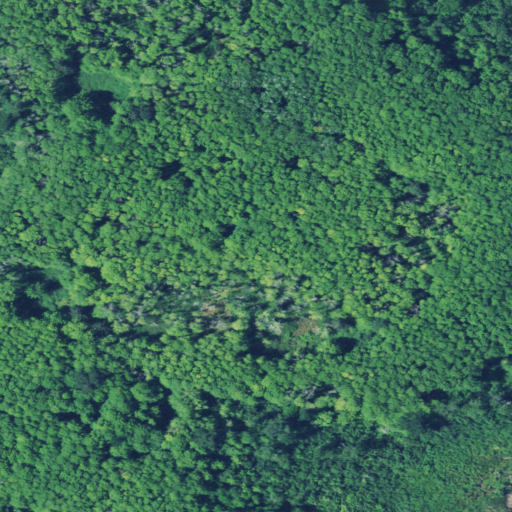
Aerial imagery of island in Oregon named Lois Island containing woody wetlands and herbaceous wetlands